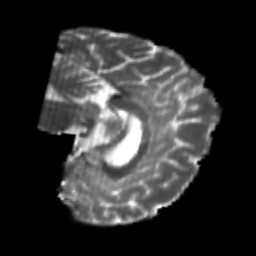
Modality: T2w
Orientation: sagittal
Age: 26
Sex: male
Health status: healthy
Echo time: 0.074 s